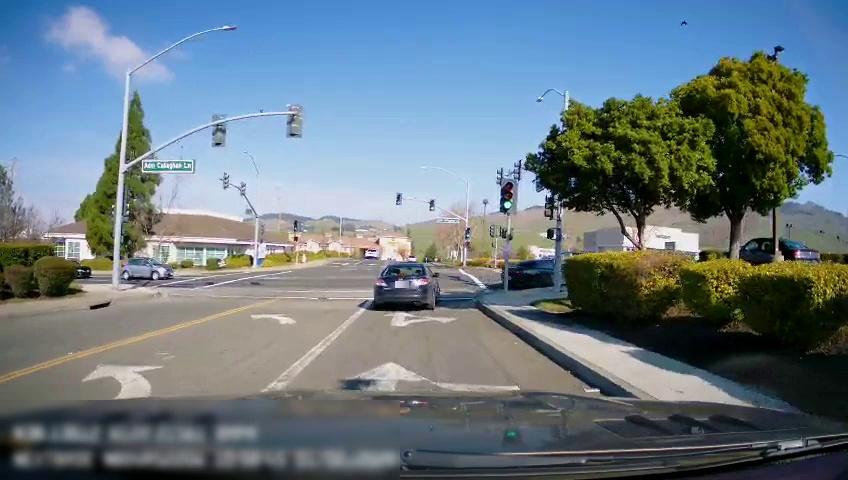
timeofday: Day
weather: Sunny
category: Drivable Space
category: Vehicles | Car
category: Vehicles | Car
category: Vehicles | Car
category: Vehicles | Car
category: Vehicles | SUV
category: Vehicles | Car
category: Lanes | Current Lane
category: Lanes | Alternate Lane
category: Lanes | Current Lane
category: Traffic | Lights
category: Traffic | Lights
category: Traffic | Lights
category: Traffic | Lights
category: Traffic | Lights
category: Traffic | Lights
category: Traffic | Lights
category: Traffic | Lights
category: Traffic | Signs
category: Traffic | Lights
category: Traffic | Lights
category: Traffic | Lights
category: Traffic | Signs
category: Traffic | Lights
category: Traffic | Lights
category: Traffic | Lights
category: Traffic | Lights
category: Traffic | Lights
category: Traffic | Lights
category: Traffic | Lights
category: Traffic | Lights
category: Traffic | Signs